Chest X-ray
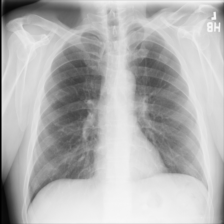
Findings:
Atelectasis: negative
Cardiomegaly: negative
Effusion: negative
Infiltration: negative
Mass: negative
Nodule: negative
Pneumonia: negative
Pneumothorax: negative
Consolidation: negative
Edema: negative
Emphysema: negative
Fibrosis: negative
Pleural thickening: negative
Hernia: negative